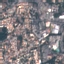
Label: Residential